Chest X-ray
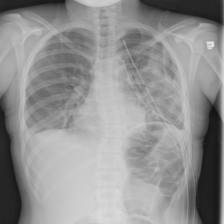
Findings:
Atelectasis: negative
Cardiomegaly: negative
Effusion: positive
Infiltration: negative
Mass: negative
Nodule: negative
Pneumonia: negative
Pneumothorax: positive
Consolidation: negative
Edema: negative
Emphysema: negative
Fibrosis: negative
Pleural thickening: negative
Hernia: negative